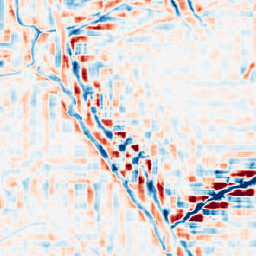
Category: wavelet
Decomposition family: wavelet_reverse_biorthogonal
Decomposition parameters: wavelet: rbio3.5
level: 4
Upsampling method: regularized
Upsampling parameters: scale: 2
lambda_reg: 0.01
Upsampling scale: 2